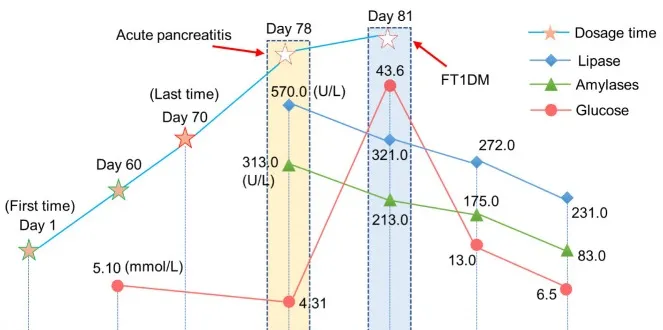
(A) The clinical course of irAEs.
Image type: chart (chart)